【题型】填空题　【知识点】平面几何　【难度】easy
古希腊数学家欧多克索斯在深入研究比例理论时，提出了分线段的"中末比"问题：点 $G$ 将一线段 $MN$ 分为两线段 $MG, GN$，使得其中较长的一段 $MG$ 是全长 $MN$ 与较短的段 $GN$ 的比例中项。即满足
$\frac{MG}{MN} = \frac{GN}{MG} = \frac{\sqrt{5}-1}{2}$,
后人把 $\dfrac{\sqrt{5}-1}{2}$ 这个数称为"黄金分割"数。把点 $G$ 称为线段 $MN$ 的"黄金分割"点。如图，在 $\triangle ABC$ 中，$D$ 是边 $BC$ 的"黄金分割"点，若 $AB = AD = CD = 2$，且 $BD < DC$，则 $AC$ 的长度是 \_\_\_\_\_\_。

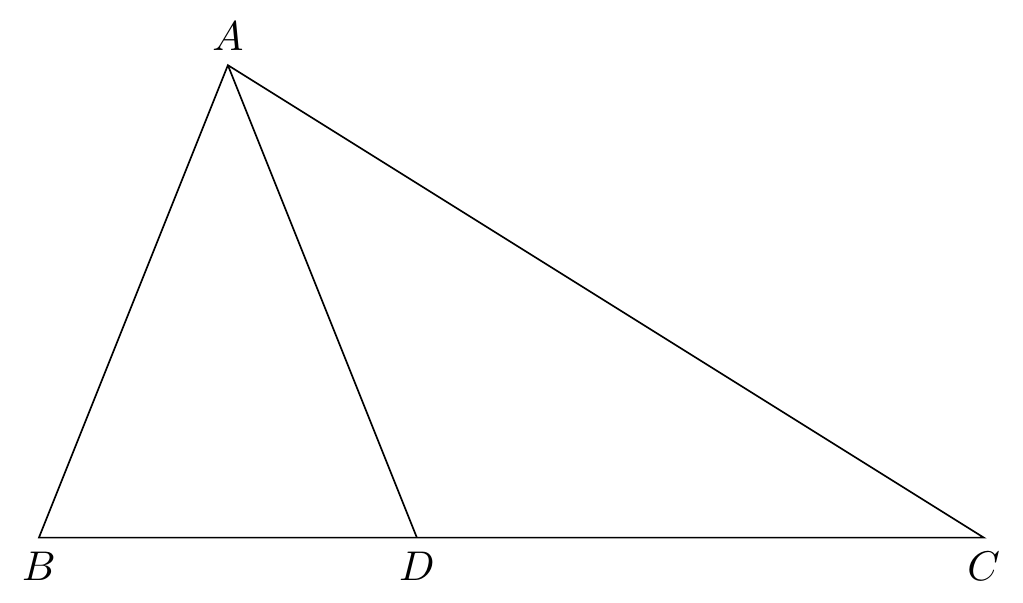
【解答】
解：如图，过 $A$ 作 $AE \perp BC$ 于 $E$，

$\because D$ 为 $BC$ 的黄金分割点，$BD < CD$，$CD = 2$，

$\therefore \frac{BD}{CD} = \frac{\sqrt{5}-1}{2}$,

$\therefore BD = \sqrt{5}-1$,

$\therefore AB = AD = CD = 2, AE \perp BD$,

$\therefore DE = \frac{\sqrt{5}-1}{2}, CE = 2 + \frac{\sqrt{5}-1}{2} = \frac{\sqrt{5}+3}{2}$,

$\therefore AE^2 = AD^2 - DE^2 = \frac{5+\sqrt{5}}{2}$,

$\therefore AC^2 = \frac{5+\sqrt{5}}{2} + \left( \frac{3+\sqrt{5}}{2} \right)^2 = 6 + 2\sqrt{5}, \text{而 } AC > 0$,

$\therefore AC = \sqrt{\left( \sqrt{5}+1 \right)^2} = \sqrt{5}+1$   .

故答案为：$\sqrt{5}+1$。
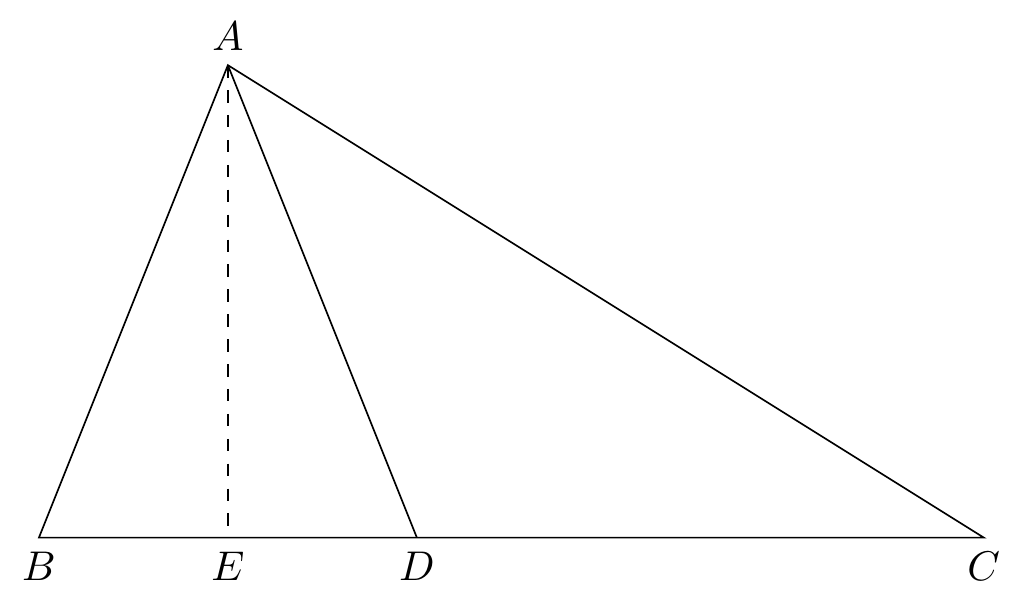